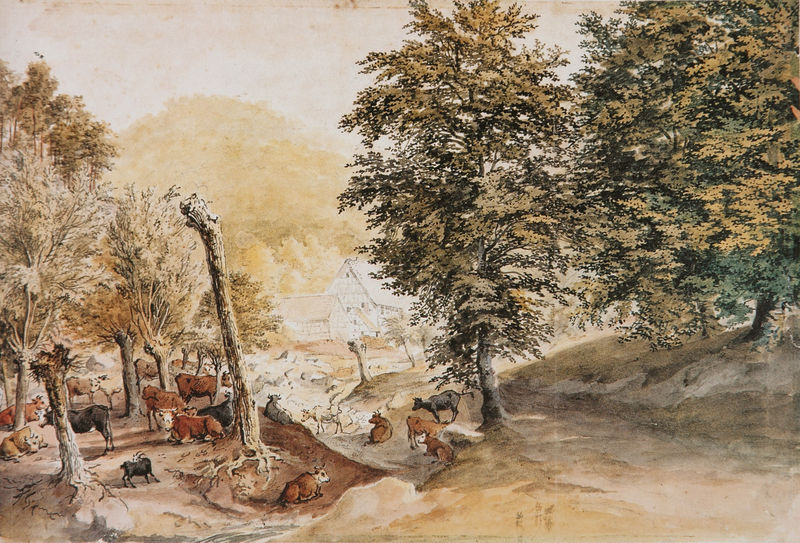
Titel: Erste Mühle im Balkhäuser Tal
Künstler: Carl Philipp Fohr
Standort: Schweinfurt
Institution: Museum Georg Schäfer
Schlagwörter: baum, berg, blätter, feder, gemälde, himmel, laub, schatten, wasser, weiß, aquarell, bäume, fluss, gelb, grün, landschaft, ocker, sand, äste, braun, hell, hintergrund, licht, pastell, schwarz, straße, zeichnung, dach, gebäude, gras, haus, hund, rot, tier, tiere, weg, wiese, beige, blass, stehen, horn, bach, baumstamm, erde, feld, häuser, hügel, kühe, natur, stamm, vieh, weide, wind, zweige, sonne, boden, wald, zart, anhöhe, pferde, deutschland, spanien, sommer, liegen, fassade, warm, hang, dorf, dächer, giebel, grafik, graphik, grasen, herde, kuh, rind, vergilbt, linien, bauernhof, herbst, hof, idylle, böschung, romantik, stämme, liegend, zeigen, baumkronen, bauer, schneise, paradies, penis, laviert, tusche, rinder, weiden, idyll, idyllisch, lichtung, koloriert, laubbaum, wärme, fuchs, buchen, wurzeln, rehe, hügelig, rinde, scwarz, stall, bachlauf, fachwerk, landwirtschaft, eiche, hein, schattig, leicht, himel, blattlos, hörner, bock, ochse, ochsen, ziegenbock, ziege, stumpf, wurzelwerk, baumstumpf, lavierung, ziegen, brauch, federzeichnung, zeichung, friedlich, dillis, kuhherde, aquarelliert, häuder, skizzenhaft, kuhle, herden, wiederkäuer, landhscaft, abgestorben, olivenhain, mulde, abgebrochen, bläzzer, koloroert, kopfweiden, landshcaft, totholz, alter baum, brach, sommerlandschaft, kopfweide, geiß, mittagsruhe, mittagshitze, hiersch, stumfp, ension, faulenzen, verstopfung, baumstruk, ländligeisen, bauernhaut mit scheune